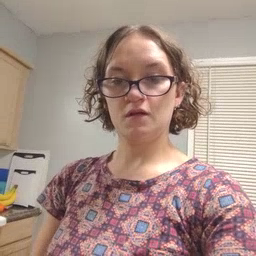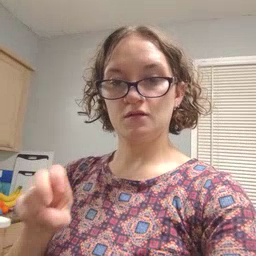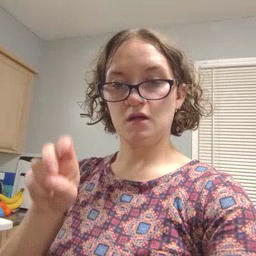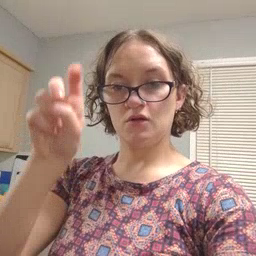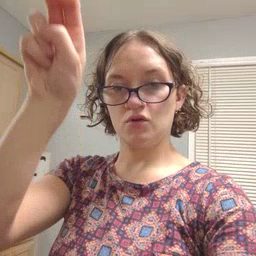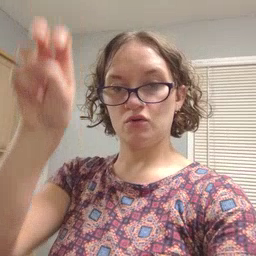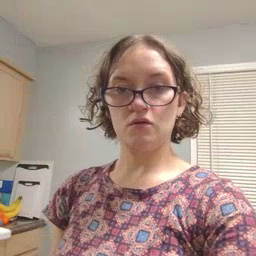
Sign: stairs